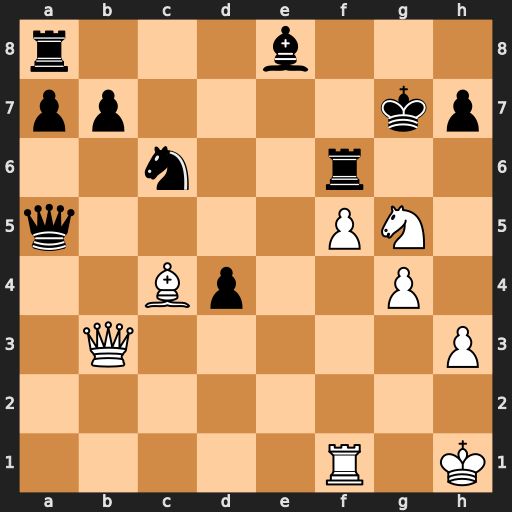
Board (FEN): r3b3/pp4kp/2n2r2/q4PN1/2Bp2P1/1Q5P/8/5R1K
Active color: w
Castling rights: -
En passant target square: -
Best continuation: Qxb7+ Bf7 Ne6+ Kh8 Qxa8+